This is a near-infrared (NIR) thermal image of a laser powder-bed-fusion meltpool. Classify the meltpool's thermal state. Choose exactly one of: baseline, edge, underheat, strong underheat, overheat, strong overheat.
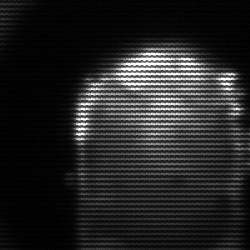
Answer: baseline